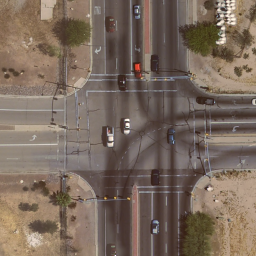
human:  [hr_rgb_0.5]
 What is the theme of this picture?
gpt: intersection

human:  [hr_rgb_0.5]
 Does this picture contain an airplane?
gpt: no

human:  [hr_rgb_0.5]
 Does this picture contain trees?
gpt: yes

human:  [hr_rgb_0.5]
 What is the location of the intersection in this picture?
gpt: center

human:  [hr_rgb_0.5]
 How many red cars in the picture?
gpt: one